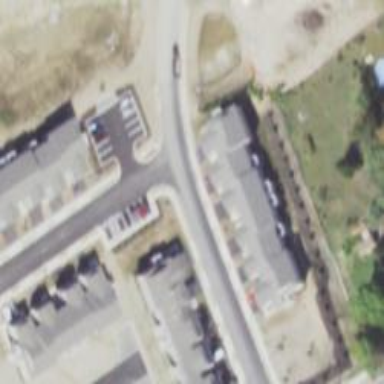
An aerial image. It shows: Unmarked crossing on footway.